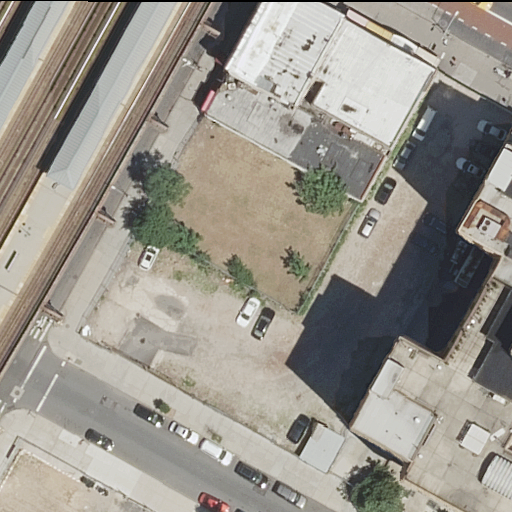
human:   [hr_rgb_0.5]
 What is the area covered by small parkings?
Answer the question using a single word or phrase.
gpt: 0m2

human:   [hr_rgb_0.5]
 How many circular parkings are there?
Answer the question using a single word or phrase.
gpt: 0

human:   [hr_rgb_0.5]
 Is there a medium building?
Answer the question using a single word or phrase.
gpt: yes

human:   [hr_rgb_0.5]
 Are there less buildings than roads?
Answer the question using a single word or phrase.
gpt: no

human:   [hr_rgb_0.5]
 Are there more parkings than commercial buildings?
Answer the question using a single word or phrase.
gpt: yes

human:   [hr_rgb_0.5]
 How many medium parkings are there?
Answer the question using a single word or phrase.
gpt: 1

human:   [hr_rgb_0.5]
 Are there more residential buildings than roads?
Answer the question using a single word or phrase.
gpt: no

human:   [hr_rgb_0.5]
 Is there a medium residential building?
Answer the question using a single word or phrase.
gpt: yes

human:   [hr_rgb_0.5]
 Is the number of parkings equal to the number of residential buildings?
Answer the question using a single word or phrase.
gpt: no

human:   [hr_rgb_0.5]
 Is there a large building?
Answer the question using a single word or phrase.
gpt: yes

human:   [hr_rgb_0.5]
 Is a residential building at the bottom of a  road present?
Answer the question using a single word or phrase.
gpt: yes

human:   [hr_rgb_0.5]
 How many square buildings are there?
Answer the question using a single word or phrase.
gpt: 0

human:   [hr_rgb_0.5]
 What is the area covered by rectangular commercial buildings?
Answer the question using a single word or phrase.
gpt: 0m2

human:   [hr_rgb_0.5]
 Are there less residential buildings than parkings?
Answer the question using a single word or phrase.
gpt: no

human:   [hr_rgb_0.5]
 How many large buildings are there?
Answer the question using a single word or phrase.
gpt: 1

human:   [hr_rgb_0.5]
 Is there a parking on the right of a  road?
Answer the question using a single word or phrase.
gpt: no

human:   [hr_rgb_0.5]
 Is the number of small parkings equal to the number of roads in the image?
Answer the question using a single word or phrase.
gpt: no

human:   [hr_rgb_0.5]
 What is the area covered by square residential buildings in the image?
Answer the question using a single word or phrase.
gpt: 0m2

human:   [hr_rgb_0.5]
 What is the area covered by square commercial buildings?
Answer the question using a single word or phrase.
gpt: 0m2

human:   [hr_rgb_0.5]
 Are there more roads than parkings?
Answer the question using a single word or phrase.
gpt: yes

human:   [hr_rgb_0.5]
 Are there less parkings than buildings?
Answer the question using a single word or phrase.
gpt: yes

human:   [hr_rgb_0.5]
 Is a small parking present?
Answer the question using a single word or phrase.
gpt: no

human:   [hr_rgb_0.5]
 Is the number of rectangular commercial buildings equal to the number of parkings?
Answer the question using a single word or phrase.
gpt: no

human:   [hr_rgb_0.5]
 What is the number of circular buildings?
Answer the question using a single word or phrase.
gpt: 0

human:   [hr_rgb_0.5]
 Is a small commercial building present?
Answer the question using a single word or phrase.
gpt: no

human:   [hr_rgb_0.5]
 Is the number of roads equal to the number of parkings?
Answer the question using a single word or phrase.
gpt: no

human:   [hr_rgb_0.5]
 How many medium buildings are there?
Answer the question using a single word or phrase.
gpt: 4

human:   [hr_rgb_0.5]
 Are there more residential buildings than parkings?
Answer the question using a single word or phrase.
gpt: yes

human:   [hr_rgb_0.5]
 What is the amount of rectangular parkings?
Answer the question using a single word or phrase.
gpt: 1

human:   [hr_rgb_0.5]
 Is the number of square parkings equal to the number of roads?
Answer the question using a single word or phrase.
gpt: no

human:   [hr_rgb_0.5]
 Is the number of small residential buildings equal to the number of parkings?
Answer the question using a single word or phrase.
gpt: no

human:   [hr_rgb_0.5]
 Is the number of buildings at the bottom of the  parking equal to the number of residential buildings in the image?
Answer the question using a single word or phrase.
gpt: no

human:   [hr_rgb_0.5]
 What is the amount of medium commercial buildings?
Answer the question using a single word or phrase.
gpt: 0

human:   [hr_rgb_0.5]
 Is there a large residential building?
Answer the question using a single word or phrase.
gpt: yes

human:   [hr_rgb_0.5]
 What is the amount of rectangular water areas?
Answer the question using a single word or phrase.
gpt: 0

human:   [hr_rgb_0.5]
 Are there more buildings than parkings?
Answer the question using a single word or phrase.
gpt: yes